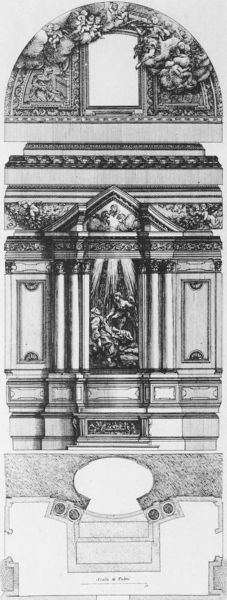
Titel: Die Verzückung der hl. Theresa von Avila in der Capella Cornaro
Künstler: Giovanni Lorenzo Bernini
Standort: Rom, S. Maria della Vittoria (EU - I - Latium)
Schlagwörter: fenster, skizze, säule, säulen, zeichnung, wand, architektur, barock, decke, renaissance, engel, fassade, giebel, grafik, verzierung, nische, antike, strahlen, altar, fries, christus, plan, tempel, heilige, verzückung, grabmal, gebälk, grundriss, aufriss, tympanon, il gesu, bernini, theresa, 1650, avila